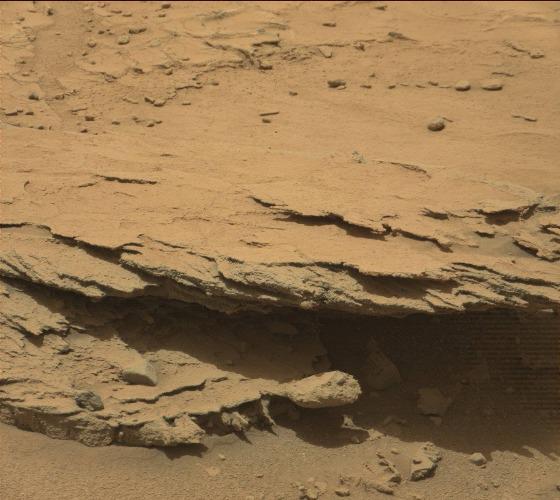
Terrain classes present: Bedrock, Gravel / Sand / Soil, Rock, Shadow